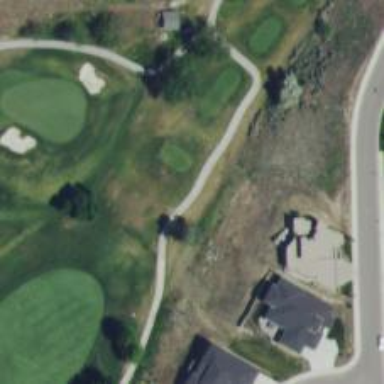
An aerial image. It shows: Golf cartpath that is also road path.